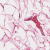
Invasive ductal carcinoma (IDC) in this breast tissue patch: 0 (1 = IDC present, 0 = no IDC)